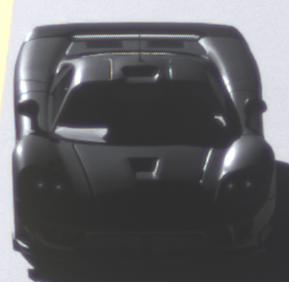
Make: Saleen
Model: S7
Detailed model: -
Model produced from: 2000
Model produced until: 2008
Doors: 2
Color: black
Road condition: dry road
Daytime: morning or afternoon
Contrast: high contrast